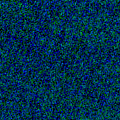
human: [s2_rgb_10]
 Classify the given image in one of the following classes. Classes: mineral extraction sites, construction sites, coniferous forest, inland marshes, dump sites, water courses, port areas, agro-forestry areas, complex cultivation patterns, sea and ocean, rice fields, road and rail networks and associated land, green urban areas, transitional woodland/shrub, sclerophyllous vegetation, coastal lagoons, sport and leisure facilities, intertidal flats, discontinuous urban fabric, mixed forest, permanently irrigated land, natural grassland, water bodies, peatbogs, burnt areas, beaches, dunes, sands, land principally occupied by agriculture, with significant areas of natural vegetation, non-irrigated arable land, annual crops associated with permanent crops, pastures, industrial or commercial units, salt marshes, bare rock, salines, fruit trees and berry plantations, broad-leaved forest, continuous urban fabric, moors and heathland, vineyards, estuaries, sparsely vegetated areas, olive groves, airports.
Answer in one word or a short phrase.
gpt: sea and ocean